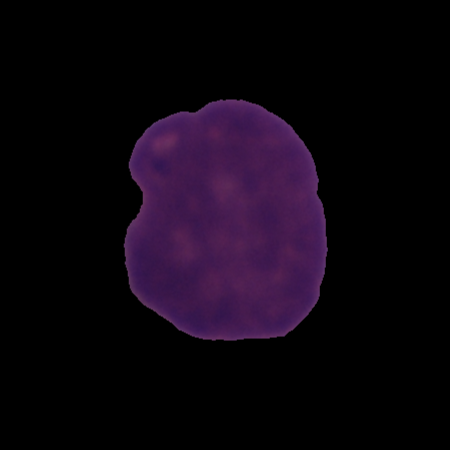
Label: cancer